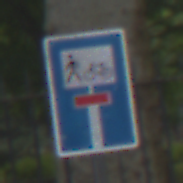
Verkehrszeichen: SackgasseRadverkehrFussgaengerDurchlaessig
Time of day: MorningAfternoon
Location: Outdoor (Urban)
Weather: Overcast
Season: NotSpecified
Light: Natural